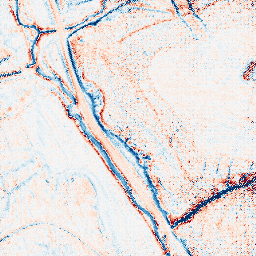
Category: edge_preserving
Decomposition family: anisotropic_diffusion
Decomposition parameters: iterations: 20
kappa: 30
gamma: 0.15
Upsampling method: regularized
Upsampling parameters: scale: 4
lambda_reg: 0.1
Upsampling scale: 4